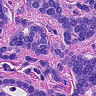
Metastatic tissue present: yes